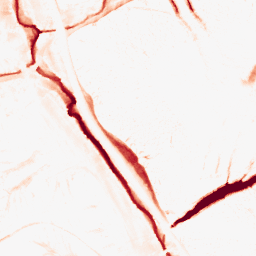
Category: morphological
Decomposition family: tophat
Decomposition parameters: size: 10
mode: black
Upsampling method: sinc_hamming
Upsampling parameters: scale: 4
kernel_size: 16
Upsampling scale: 4